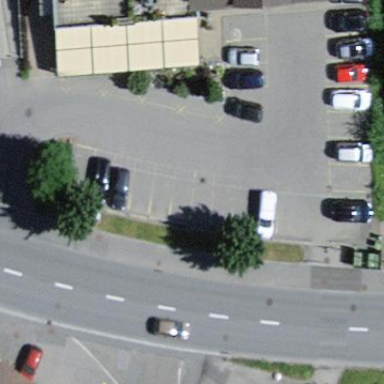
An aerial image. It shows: Parking area with surface.